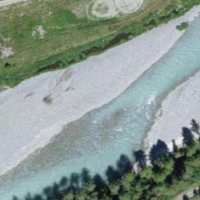
EUNIS habitat code: 15
Species observed at this site:
Tanacetum vulgare
Persicaria maculosa